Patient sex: M
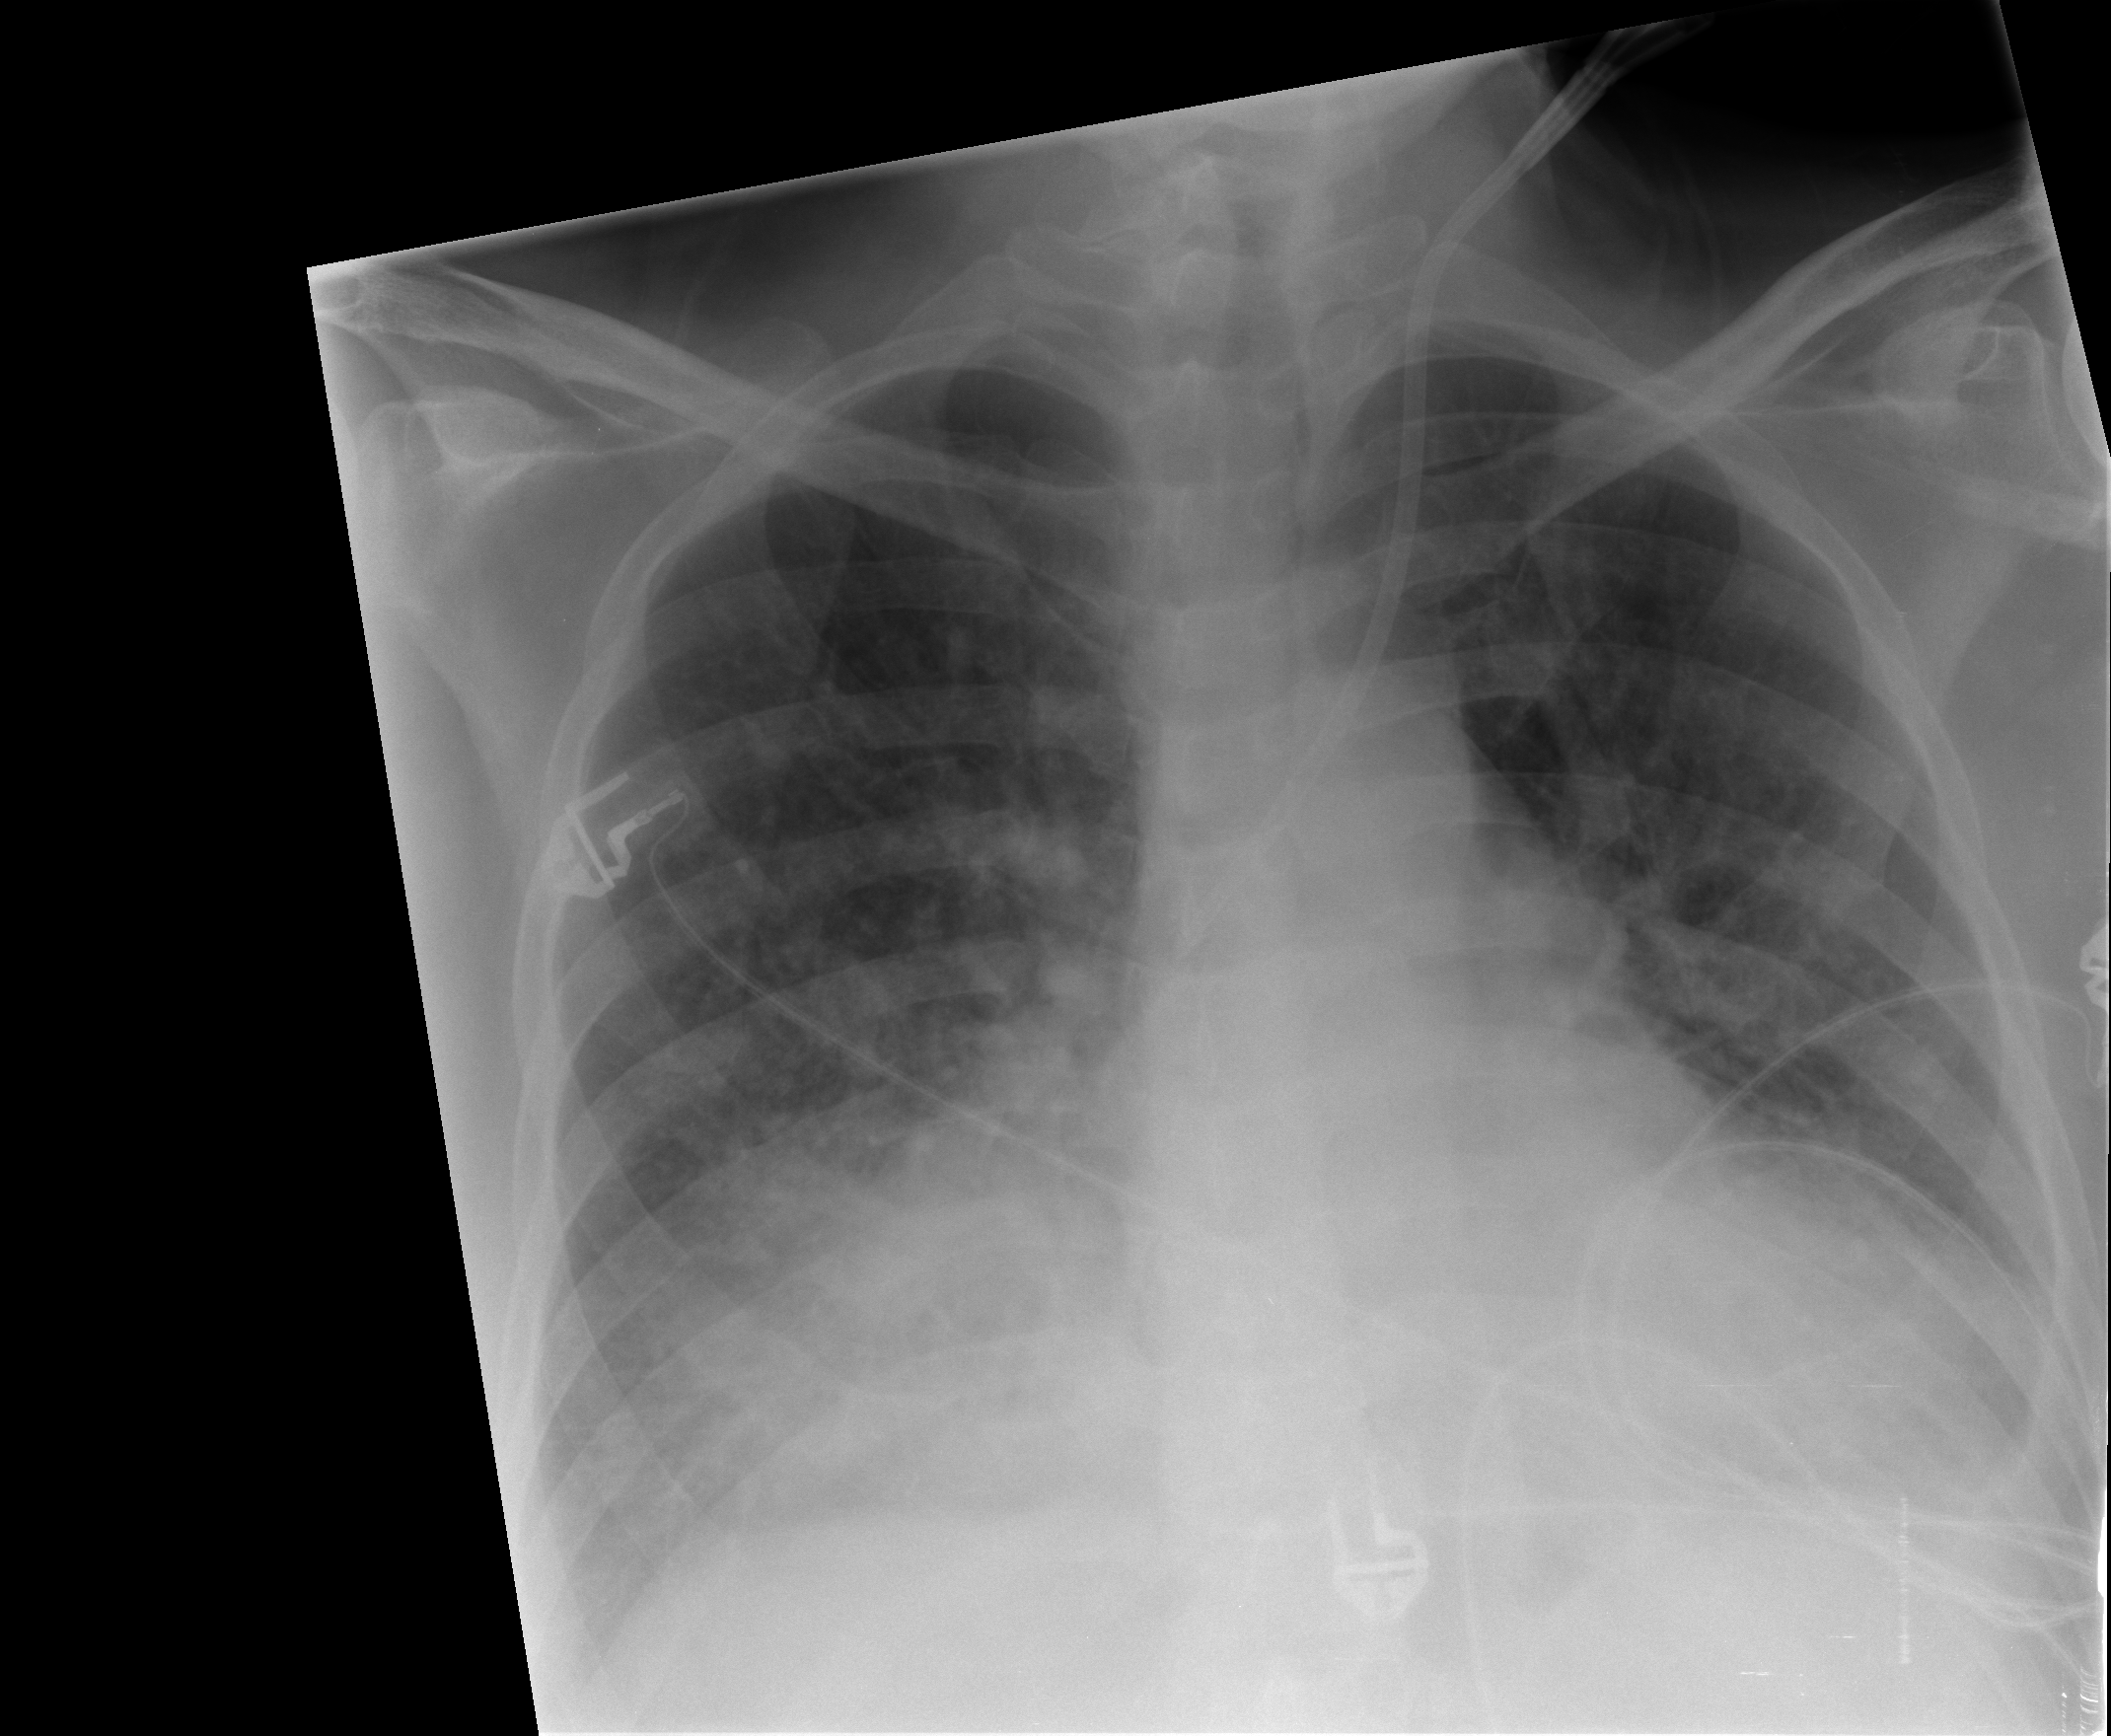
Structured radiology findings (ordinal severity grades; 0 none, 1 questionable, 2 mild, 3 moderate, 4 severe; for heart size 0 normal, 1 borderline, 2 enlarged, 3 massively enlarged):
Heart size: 2
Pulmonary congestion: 3
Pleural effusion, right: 2
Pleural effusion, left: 2
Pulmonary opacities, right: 3
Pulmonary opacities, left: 2
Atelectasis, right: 3
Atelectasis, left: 2